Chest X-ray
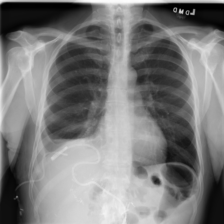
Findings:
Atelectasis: positive
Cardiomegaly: negative
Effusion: positive
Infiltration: negative
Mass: negative
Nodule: negative
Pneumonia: negative
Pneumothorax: negative
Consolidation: negative
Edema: negative
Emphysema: negative
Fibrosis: negative
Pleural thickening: negative
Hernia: negative